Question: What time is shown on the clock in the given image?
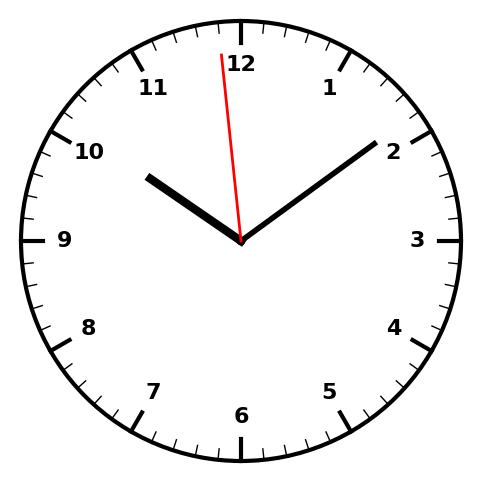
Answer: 10:08:59